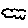
Label: cloud